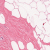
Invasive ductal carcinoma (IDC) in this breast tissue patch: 0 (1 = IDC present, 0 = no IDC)